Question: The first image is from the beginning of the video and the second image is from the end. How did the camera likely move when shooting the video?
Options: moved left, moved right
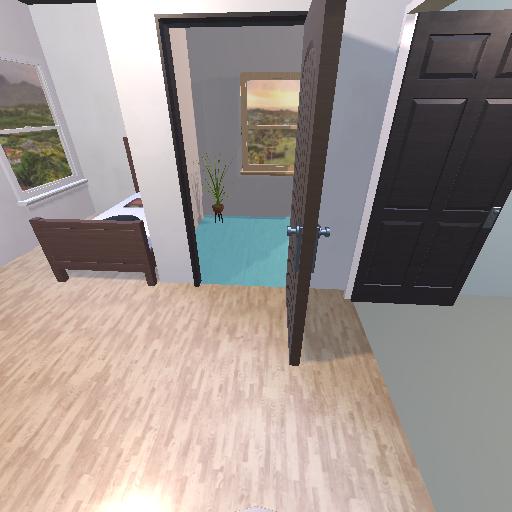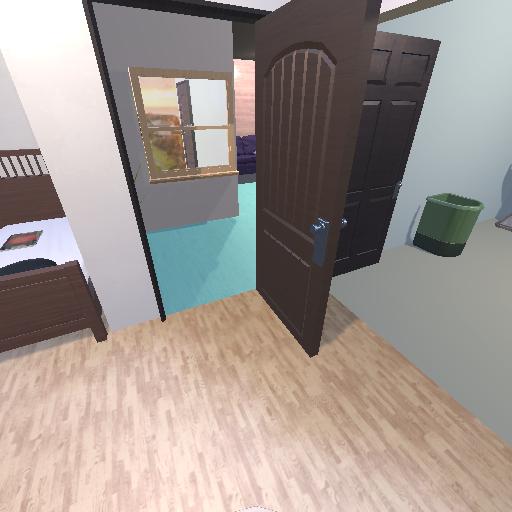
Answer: moved left